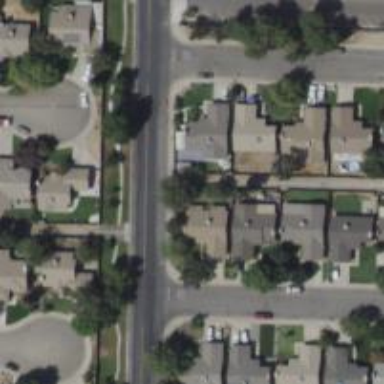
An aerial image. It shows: Alley classified as service road.